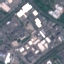
Land use / land cover: Industrial